Interaction volume radius: 5 \u00c5
Interaction volume height: 50 \u00c5
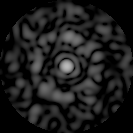
Disorder parameter: 0.8685